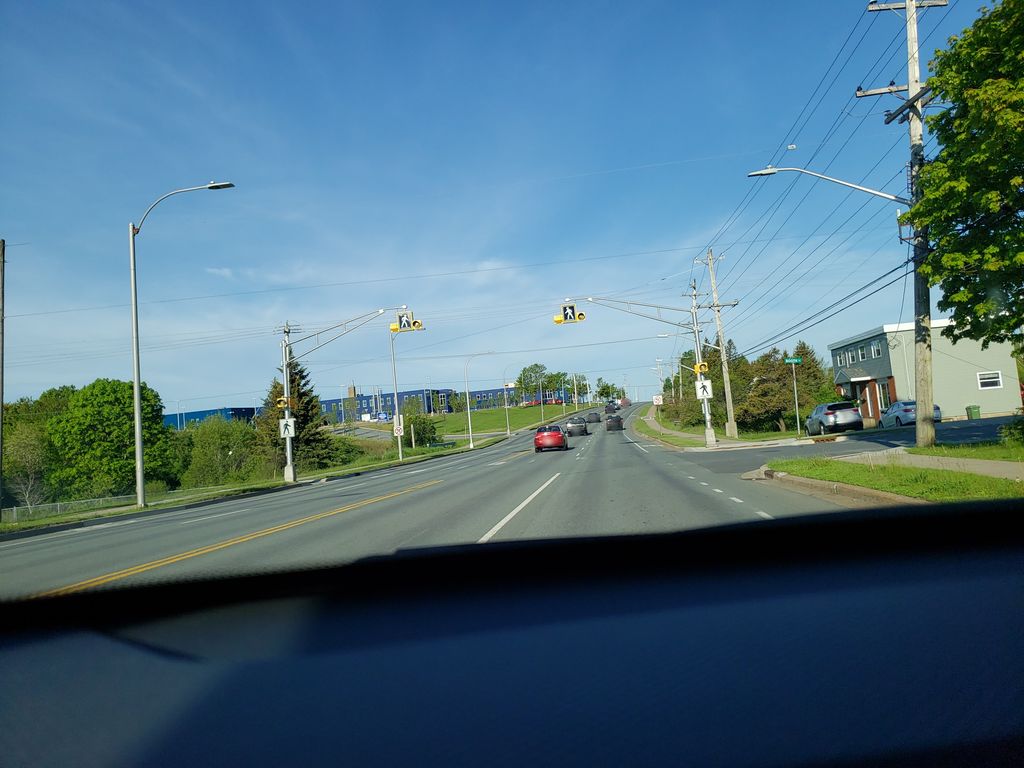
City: halifax